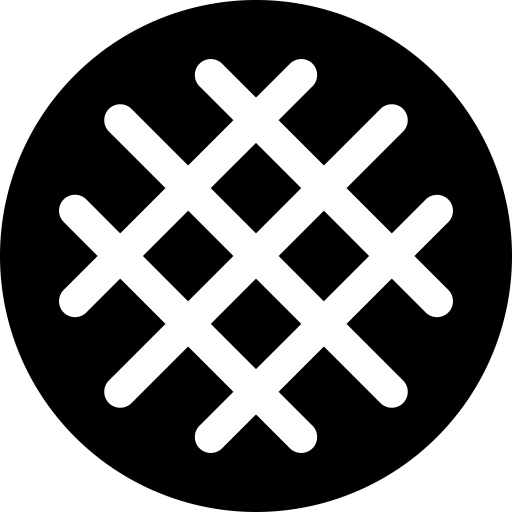
Tags: icon, FontAwesome, fa-icon, solid, stroopwafel